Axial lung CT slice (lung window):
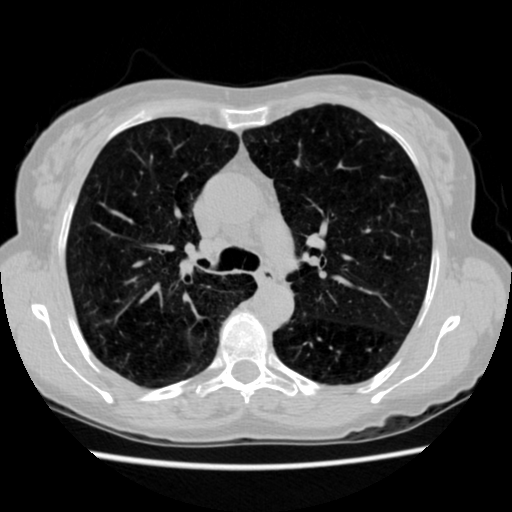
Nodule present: no